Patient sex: M
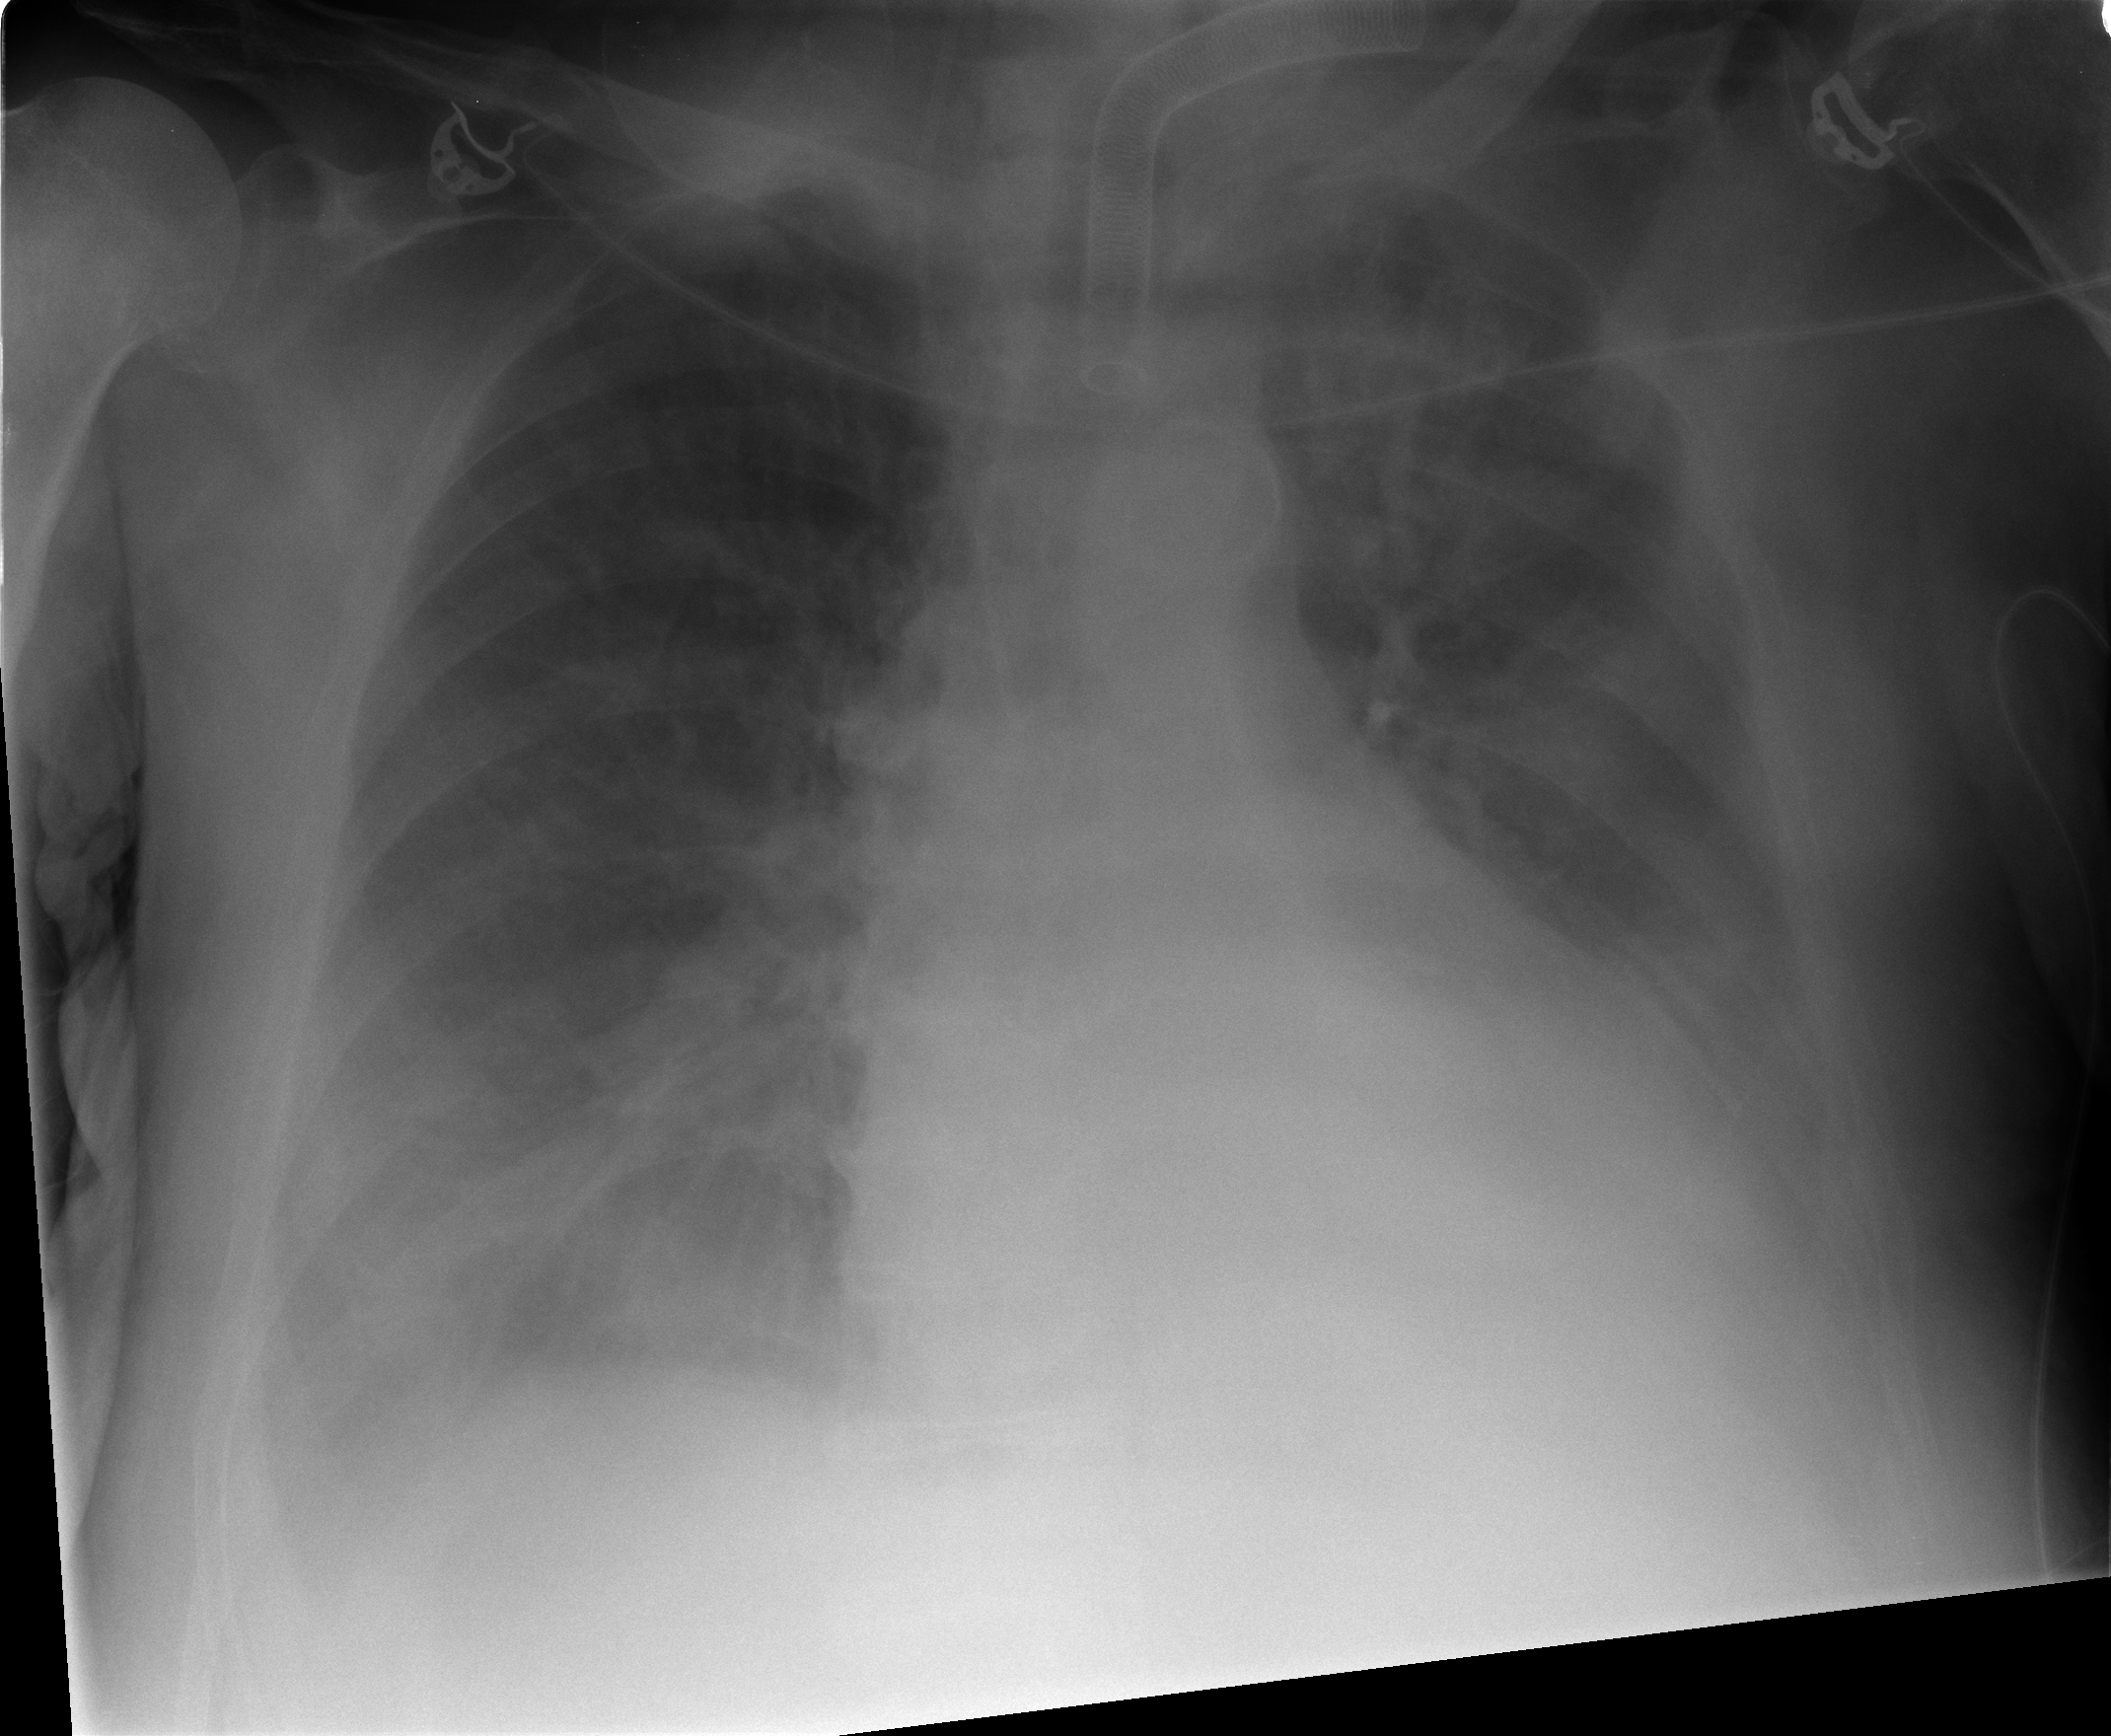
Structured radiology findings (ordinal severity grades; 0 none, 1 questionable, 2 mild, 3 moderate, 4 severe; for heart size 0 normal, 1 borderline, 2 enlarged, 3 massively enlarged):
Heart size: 2
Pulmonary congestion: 2
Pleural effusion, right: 3
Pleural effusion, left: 3
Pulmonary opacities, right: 2
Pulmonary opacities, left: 2
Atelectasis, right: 2
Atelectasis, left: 2